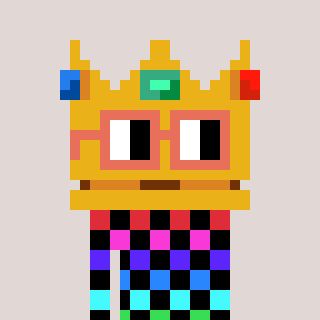
a pixel art character with square orange glasses, a crown-shaped head and a darkbrown-colored body on a warm background